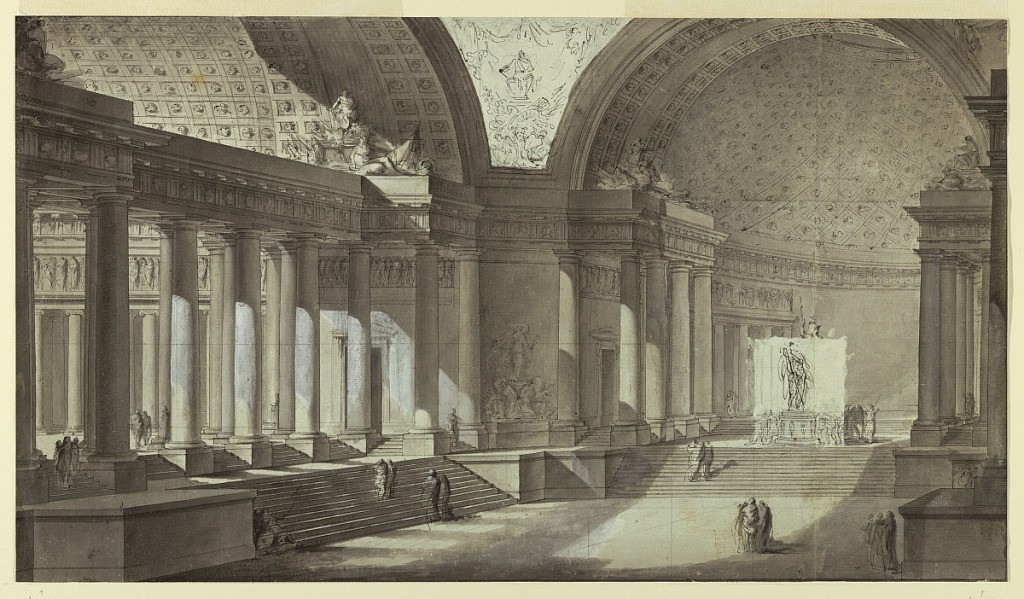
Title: Architectural Fantasy: Temple of Athena Interior
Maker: Charles Michel-Ange Challe, French, 1718 – 1778
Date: ca. 1750
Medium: Pen and black ink, gray wash and white gouache over pencil on laid paper
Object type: Drawing
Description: Flights of stairs lead downwards to the transept from a hall at left and from the apse at right. The design of the center of the apse has been subjected to a correction. The statue of the goddess was originally intended larger than she was definitely sketched. Only the left side of the the apse shows a colonnade and a relief over it in the rear.